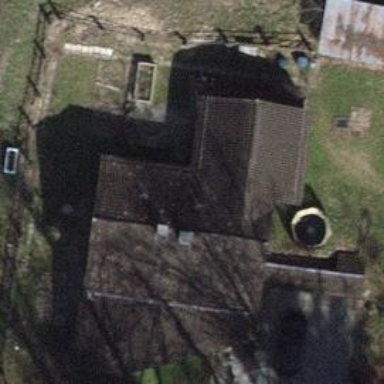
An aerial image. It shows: Detached building.